Question: I am mostly using DBeaver and psycopg2 and sqlalchemy to connect to my postgresql timescaleDB instance. As I run more and more query, when i perform htop. I realized postgresql is occupying more and more memory.... Is there a way for me to release this memory? Thanks
Edit:
my 2nd replication of the problem.
<URL>
<URL>
<URL>
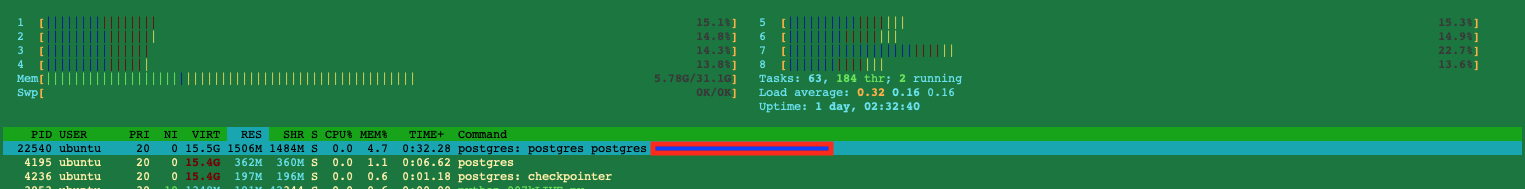
Answer: From the VIRT column, it looks like your shared_buffers is set to 15GB. That is a curiously large setting to be used by someone concerned about memory usage.
Other than that, there is no indication of a problem here. None of them is using anywhere near the memory you have given them permission to use; and most of that is shared between them. Meaning you should only count it once, not once per process.